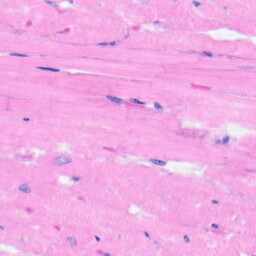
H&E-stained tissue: Heart